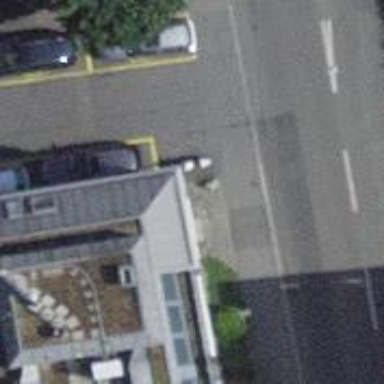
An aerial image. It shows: Charging station.